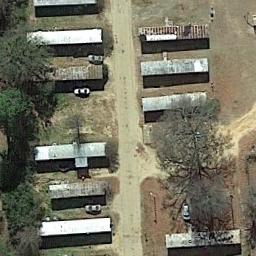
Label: mobile_home_park